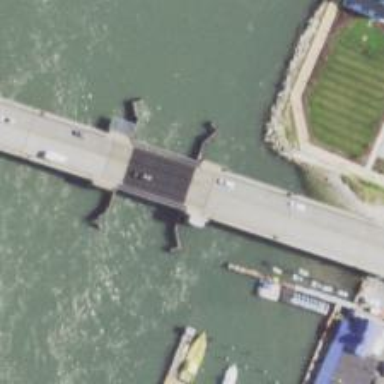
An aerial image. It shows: Movable bascule bridge on trunk highway.